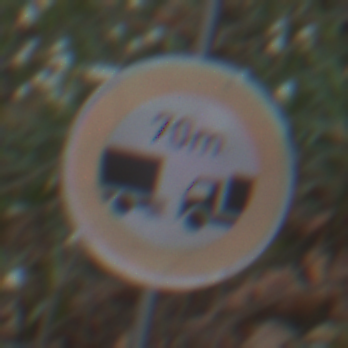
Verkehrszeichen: VerbotUnterschreitenMindestabstand
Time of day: MorningAfternoon
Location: Outdoor (Nature)
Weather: PartlyCloudy
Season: NotSpecified
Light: Natural